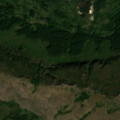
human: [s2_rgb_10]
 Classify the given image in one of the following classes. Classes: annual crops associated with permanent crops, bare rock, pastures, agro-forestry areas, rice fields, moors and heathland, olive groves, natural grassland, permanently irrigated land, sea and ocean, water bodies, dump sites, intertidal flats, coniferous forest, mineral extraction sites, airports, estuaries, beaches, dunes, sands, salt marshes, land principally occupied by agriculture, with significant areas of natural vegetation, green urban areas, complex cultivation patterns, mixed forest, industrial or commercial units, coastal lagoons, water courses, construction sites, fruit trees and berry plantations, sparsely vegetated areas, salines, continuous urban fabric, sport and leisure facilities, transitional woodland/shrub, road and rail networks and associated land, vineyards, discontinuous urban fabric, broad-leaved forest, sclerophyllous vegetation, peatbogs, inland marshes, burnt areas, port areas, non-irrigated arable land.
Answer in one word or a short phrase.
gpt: pastures, broad-leaved forest, natural grassland, transitional woodland/shrub, burnt areas